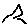
Label: bird